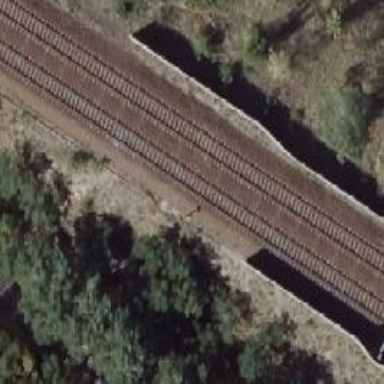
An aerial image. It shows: Railway signal.